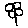
Label: flower